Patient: sex M, age 44
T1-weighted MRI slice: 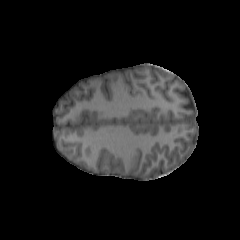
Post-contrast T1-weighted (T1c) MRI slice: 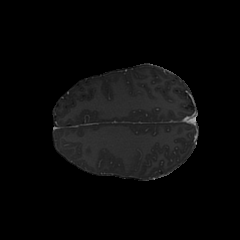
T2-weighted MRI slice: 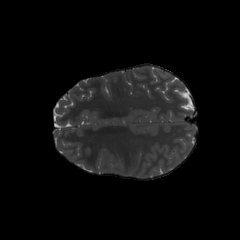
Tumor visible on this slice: no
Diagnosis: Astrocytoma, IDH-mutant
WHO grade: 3